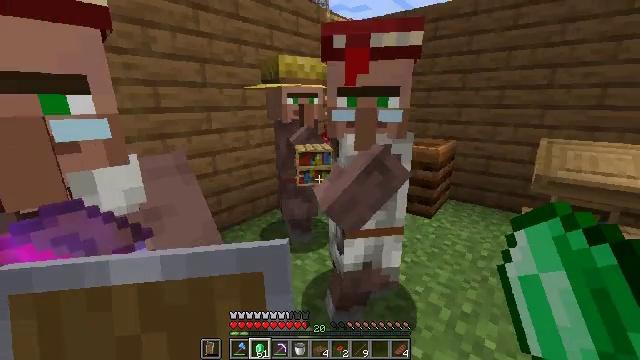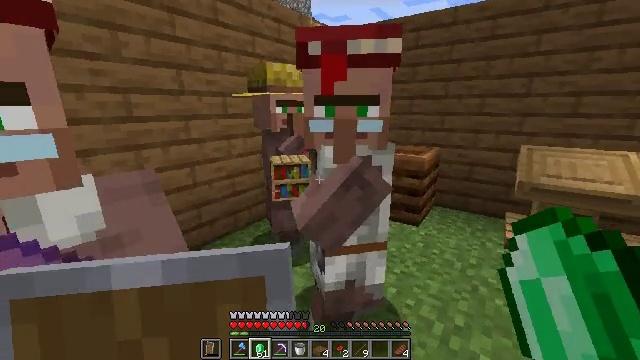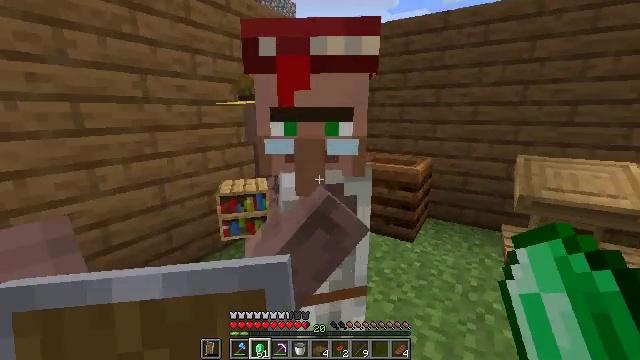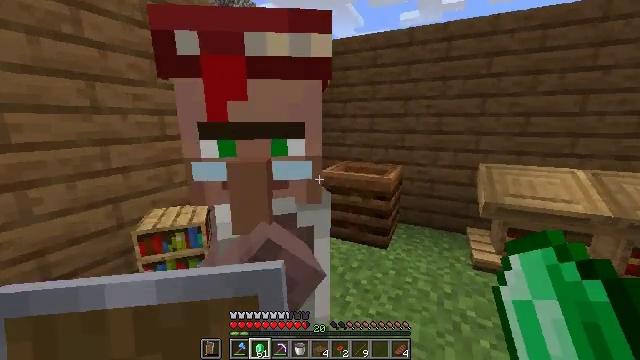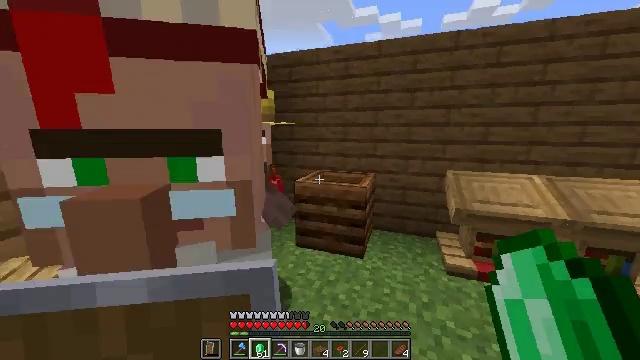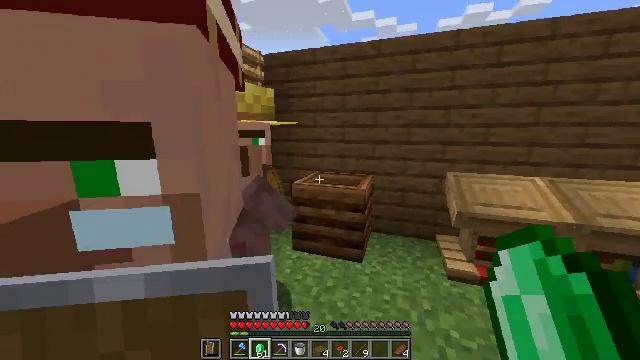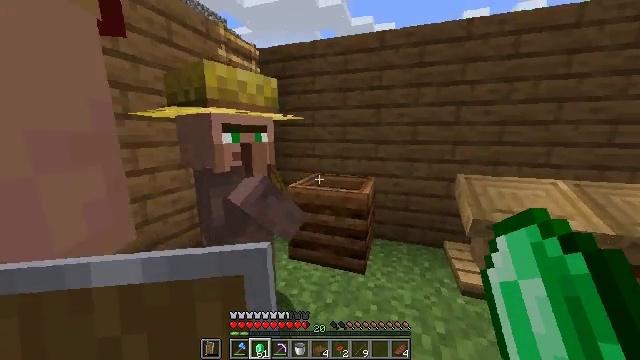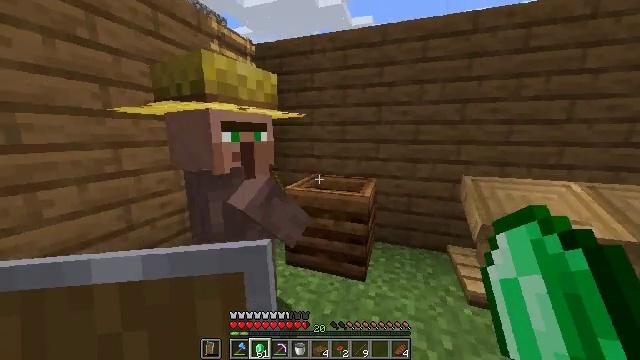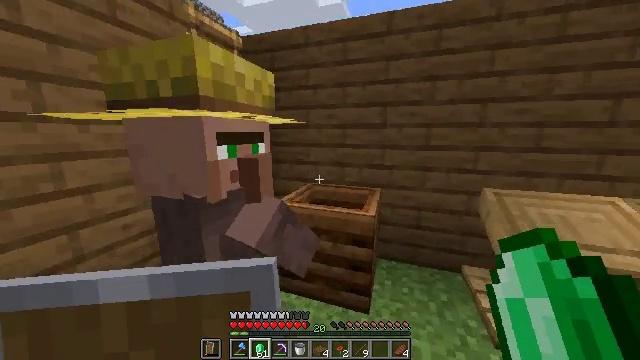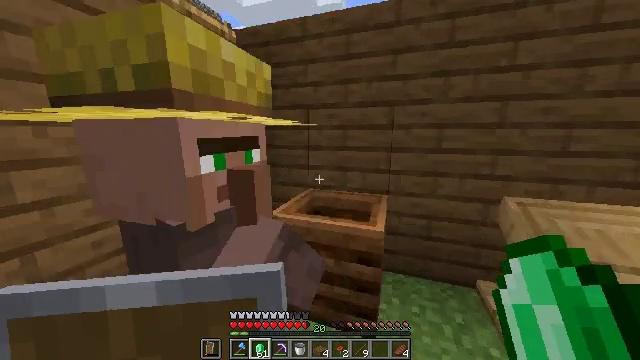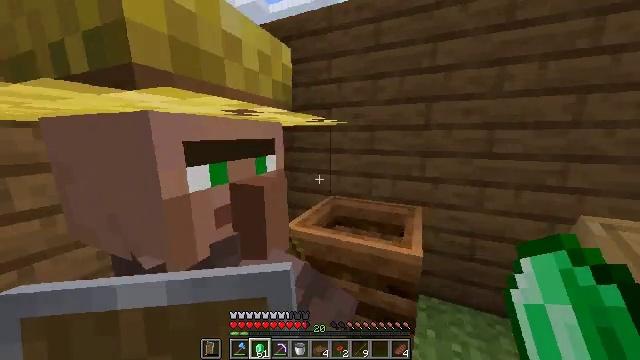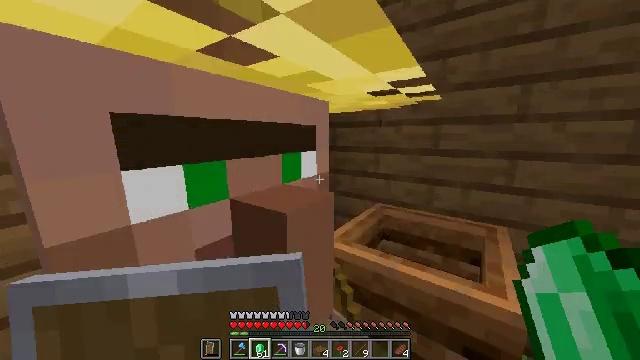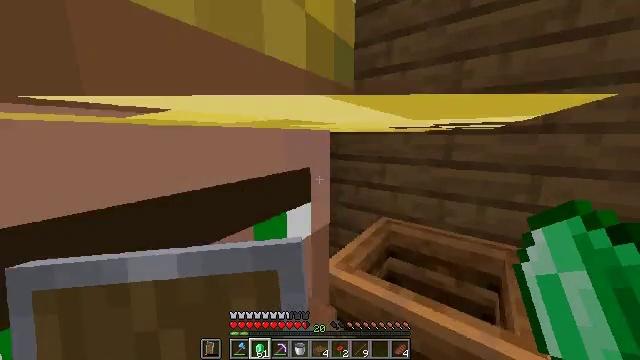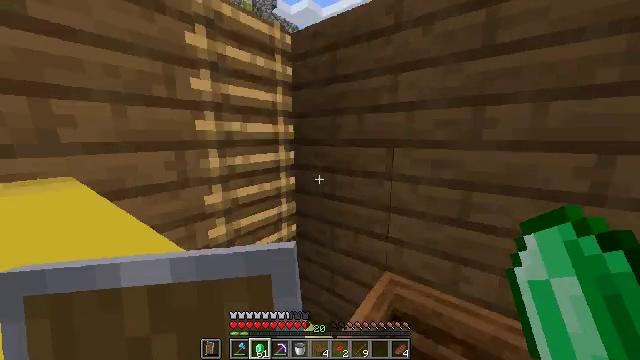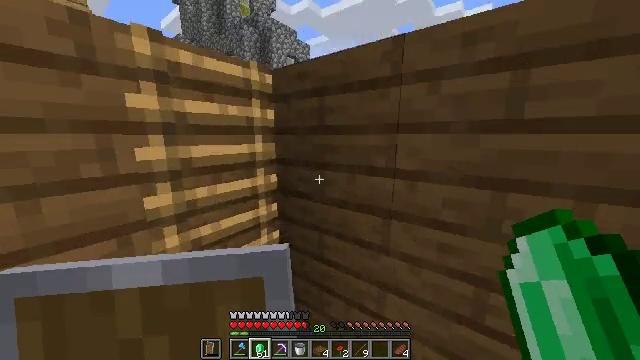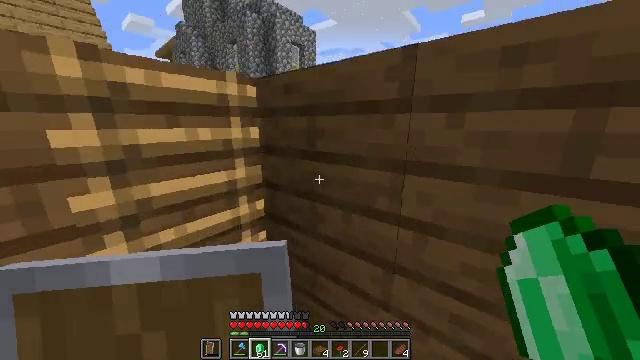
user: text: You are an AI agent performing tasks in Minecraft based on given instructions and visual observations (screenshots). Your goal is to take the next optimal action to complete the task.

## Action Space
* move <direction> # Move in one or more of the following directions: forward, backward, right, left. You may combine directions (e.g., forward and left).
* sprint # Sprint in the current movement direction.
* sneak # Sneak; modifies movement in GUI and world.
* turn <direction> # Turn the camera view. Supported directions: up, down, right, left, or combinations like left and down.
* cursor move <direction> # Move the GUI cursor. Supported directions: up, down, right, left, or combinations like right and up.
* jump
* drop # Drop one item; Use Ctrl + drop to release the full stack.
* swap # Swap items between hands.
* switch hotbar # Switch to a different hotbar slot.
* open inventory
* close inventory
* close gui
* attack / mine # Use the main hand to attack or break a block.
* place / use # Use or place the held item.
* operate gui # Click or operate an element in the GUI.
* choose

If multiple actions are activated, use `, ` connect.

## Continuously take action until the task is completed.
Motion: motion action
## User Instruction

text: Kill the cow.
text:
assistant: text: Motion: move forward, turn right and up
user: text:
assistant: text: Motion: move forward, sprint, turn right and up
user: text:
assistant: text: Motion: move forward, sprint, turn right and up
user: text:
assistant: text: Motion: move forward, sprint, turn right and up
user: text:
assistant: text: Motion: move forward, sprint
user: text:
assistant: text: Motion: move forward, sprint
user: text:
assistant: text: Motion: move forward, sprint
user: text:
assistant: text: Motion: move forward, sprint
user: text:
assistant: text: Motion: move forward, sprint
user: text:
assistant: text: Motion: move forward, sprint, turn left
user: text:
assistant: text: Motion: move forward, sprint, turn left
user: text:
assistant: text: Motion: move forward, sprint, jump
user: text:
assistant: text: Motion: move forward, sprint, jump
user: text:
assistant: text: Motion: move forward, sprint, jump
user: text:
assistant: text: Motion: move forward, sprint, turn left and down, jump
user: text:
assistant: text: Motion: move forward, sprint, turn left and down
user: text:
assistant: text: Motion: move forward, turn left and down
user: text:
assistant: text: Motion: turn left
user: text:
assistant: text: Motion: turn left and up
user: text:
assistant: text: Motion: move left
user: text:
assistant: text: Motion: move left
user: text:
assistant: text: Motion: move left
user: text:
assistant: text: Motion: move forward and move left, turn left and up
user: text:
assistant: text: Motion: move forward and move left, turn left and up
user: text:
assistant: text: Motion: move forward and move left, turn up
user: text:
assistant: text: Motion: move forward and move left, turn left and up
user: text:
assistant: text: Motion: move forward and move left, turn up
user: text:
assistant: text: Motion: move forward and move left, turn left and up
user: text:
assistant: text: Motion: move forward and move left
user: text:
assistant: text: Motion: move forward and move left, turn right